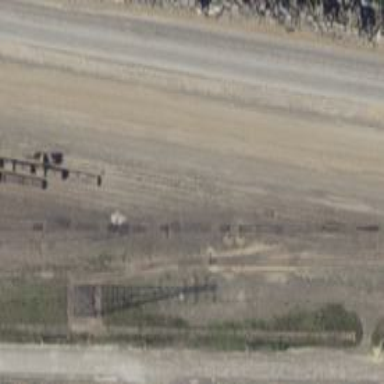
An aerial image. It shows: Rail spur service.